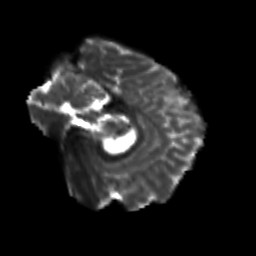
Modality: T2w
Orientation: sagittal
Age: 20
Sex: male
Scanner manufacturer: siemens
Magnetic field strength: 3 T
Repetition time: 3.5 s
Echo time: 0.125 s